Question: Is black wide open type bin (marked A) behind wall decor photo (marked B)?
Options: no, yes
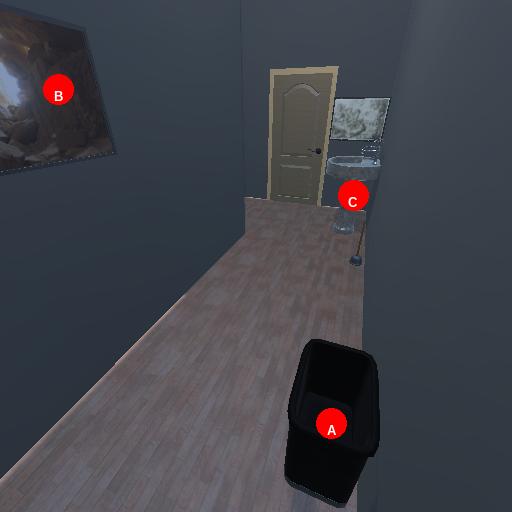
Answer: no